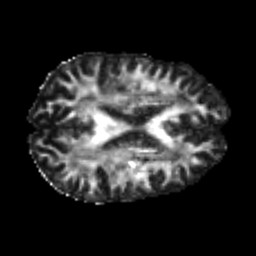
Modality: FA
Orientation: axial
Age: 26
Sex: male
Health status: healthy
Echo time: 0.074 s